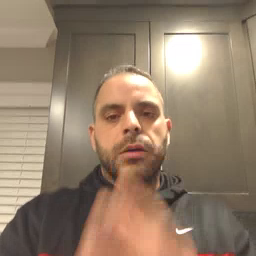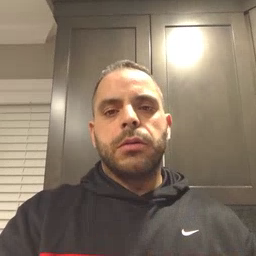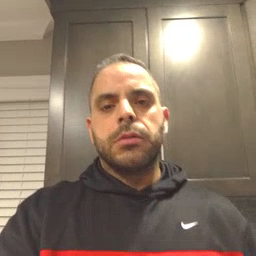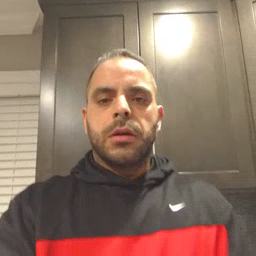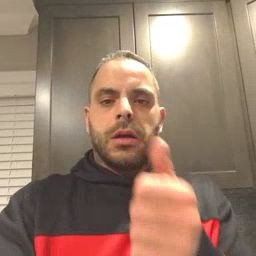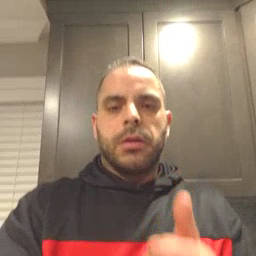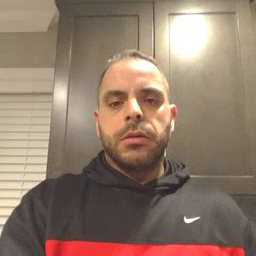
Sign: another